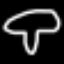
Label: mushroom